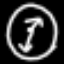
Label: clock